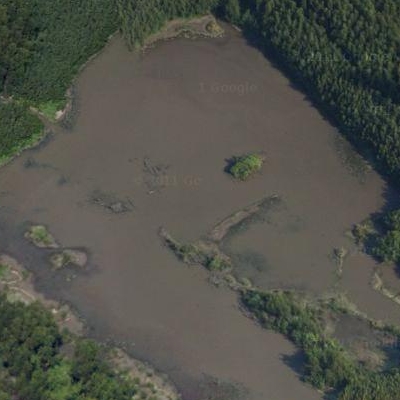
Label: RiverLake